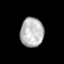
Tissue: prostate
Cell type: T cells
Senescence score: 0.3551
Nuclear area (px): 667
Mean DAPI intensity: 184.358